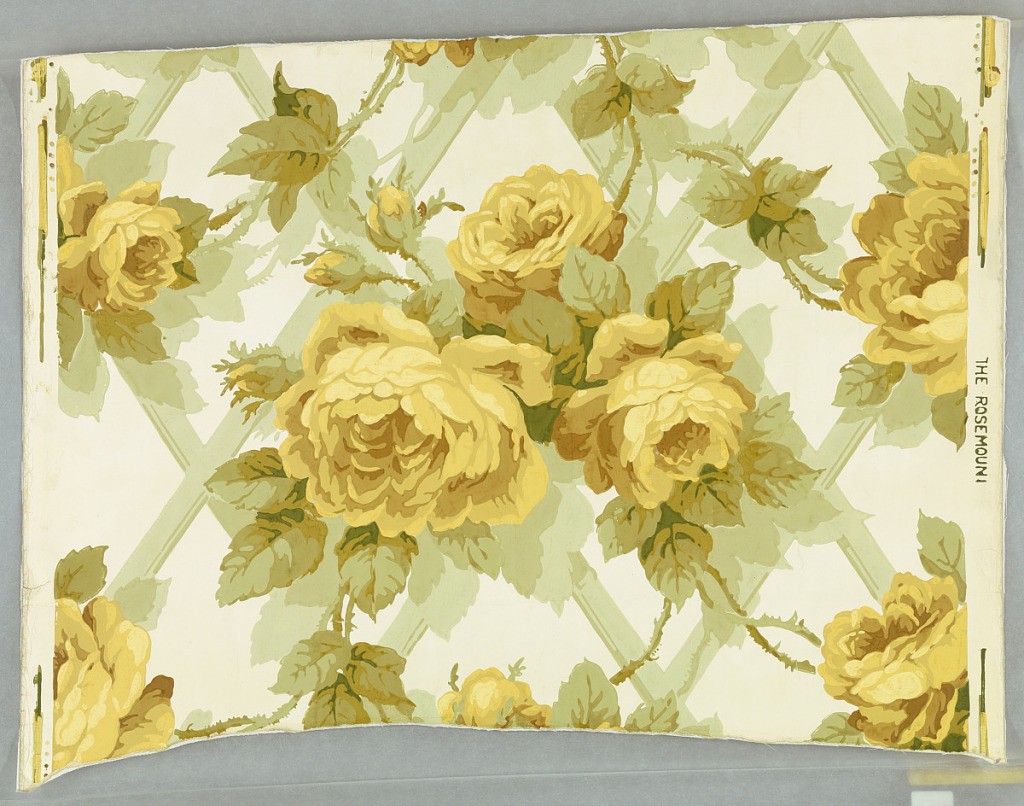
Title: The Rosemount
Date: ca. 1900
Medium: Block-printed paper, glazed
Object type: Sidewall
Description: On white ground with traces of glazing large yellow roses on pale green trellis. Straight repeat, drop match. Printed in left margin: "The Rosemount".